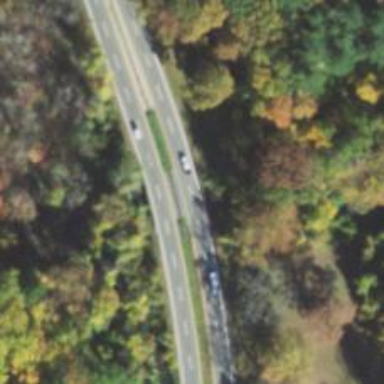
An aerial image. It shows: Asphalt road on bridge. The road is trunk highway and is motorway and expressway.